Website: walmart
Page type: customer-info-address
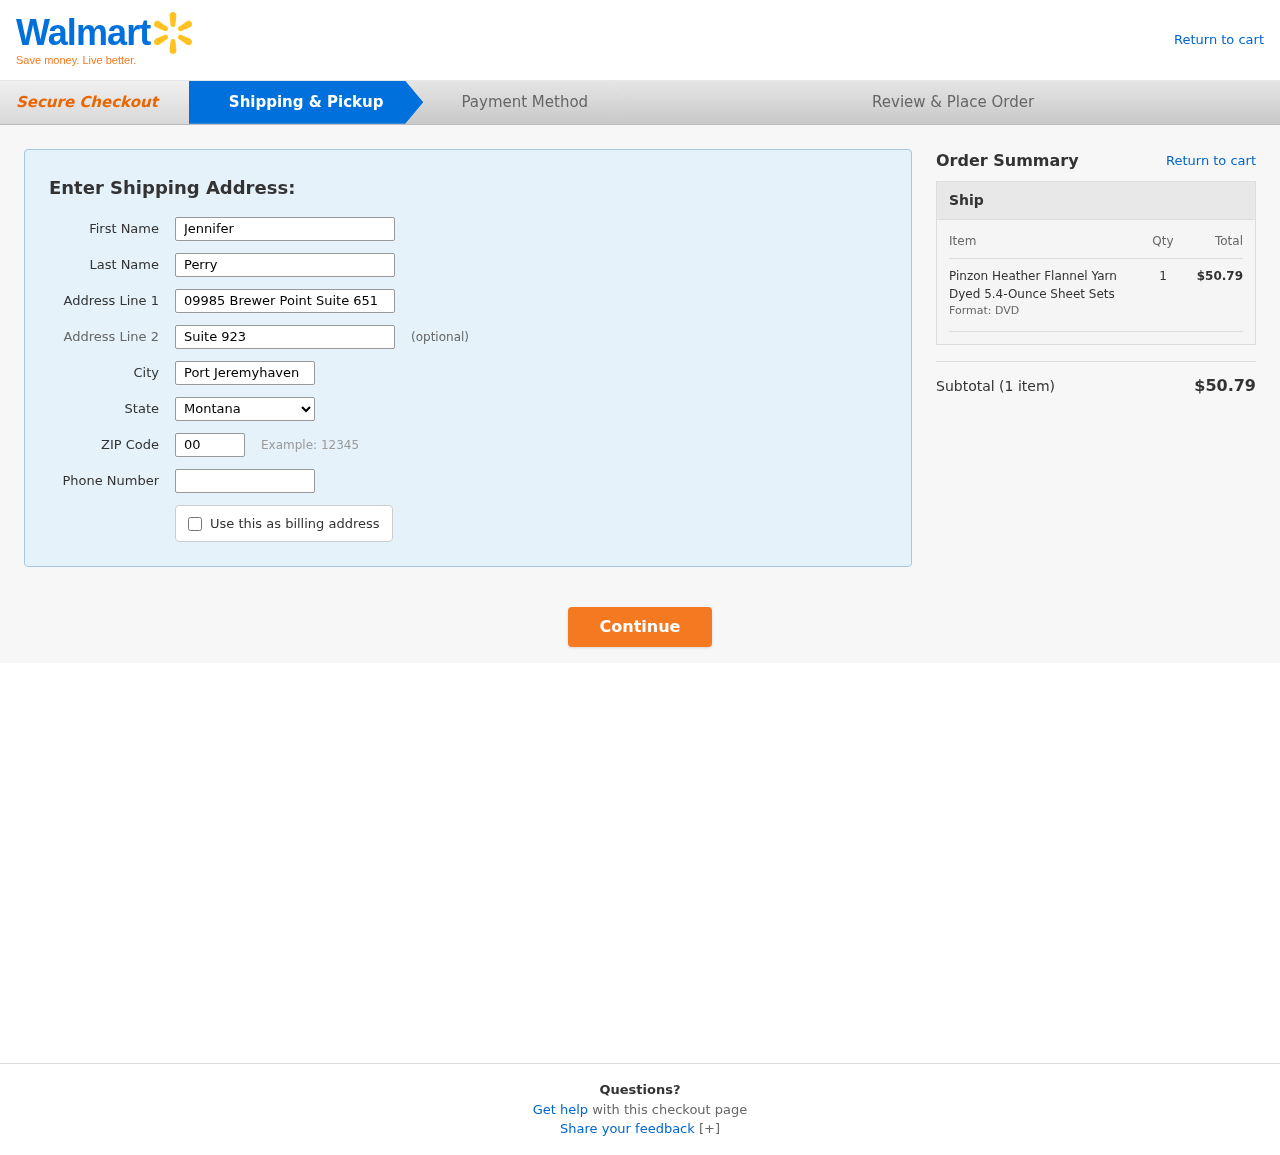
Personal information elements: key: PII_CITY
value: Port Jeremyhaven
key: PII_FIRSTNAME
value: Jennifer
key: PII_LASTNAME
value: Perry
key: PII_PHONE
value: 7699185804
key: PII_POSTCODE
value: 00521
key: PII_STATE
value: Montana
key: PII_STREET
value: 09985 Brewer Point Suite 651
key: PII_STREET2
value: Suite 923
Product elements: key: PRODUCT1_NAME
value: Pinzon Heather Flannel Yarn Dyed 5.4-Ounce Sheet Sets
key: PRODUCT1_QUANTITY
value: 1
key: PRODUCT1_LINE_TOTAL
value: $50.79
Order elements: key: ORDER_NUM_ITEMS
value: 1
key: ORDER_SUBTOTAL
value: $50.79